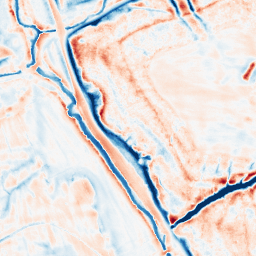
Category: edge_preserving
Decomposition family: bilateral
Decomposition parameters: d: 21
sigma_color: 100
sigma_space: 150
Upsampling method: cubic_catmull_rom
Upsampling parameters: scale: 2
Upsampling scale: 2